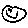
Label: smiley face